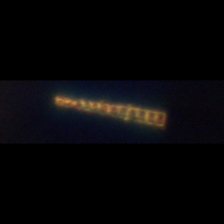
Taxon: Chaetoceros
Group: Diatoms